Brain MRI, t1w sequence, axial 2D slice.
Patient: age 38, sex F, weight 78 kg, height 1.78 m
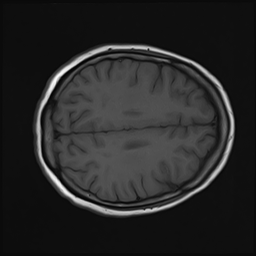